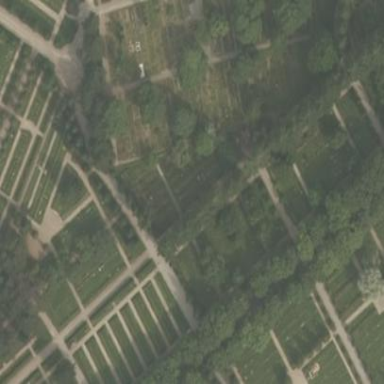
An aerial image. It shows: Sector in the cemetery.